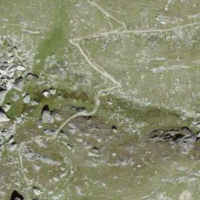
EUNIS habitat code: 26
Species observed at this site:
Eriophorum scheuchzeri
Gypaetus barbatus